Question:
I'm working with cocoalibspotify. My app is about finished but I'm stuck with some weird issue. When I try to login again after logging out, the app crashes leaving with no crash log and my debug point goes to the line
'''
sp_session_logout(outgoing_session);
'''
from the method '-(void)logout:(void (^)())completionBlock' in class 'SPSession.m'
And beside it there is 'signal SIGABRT'.
Check out the screenshot I've attached. which shows the crash point with no crash log below in console.
This crash happens only 'happens sometimes' rather than every time.
Any help would be appreciated.
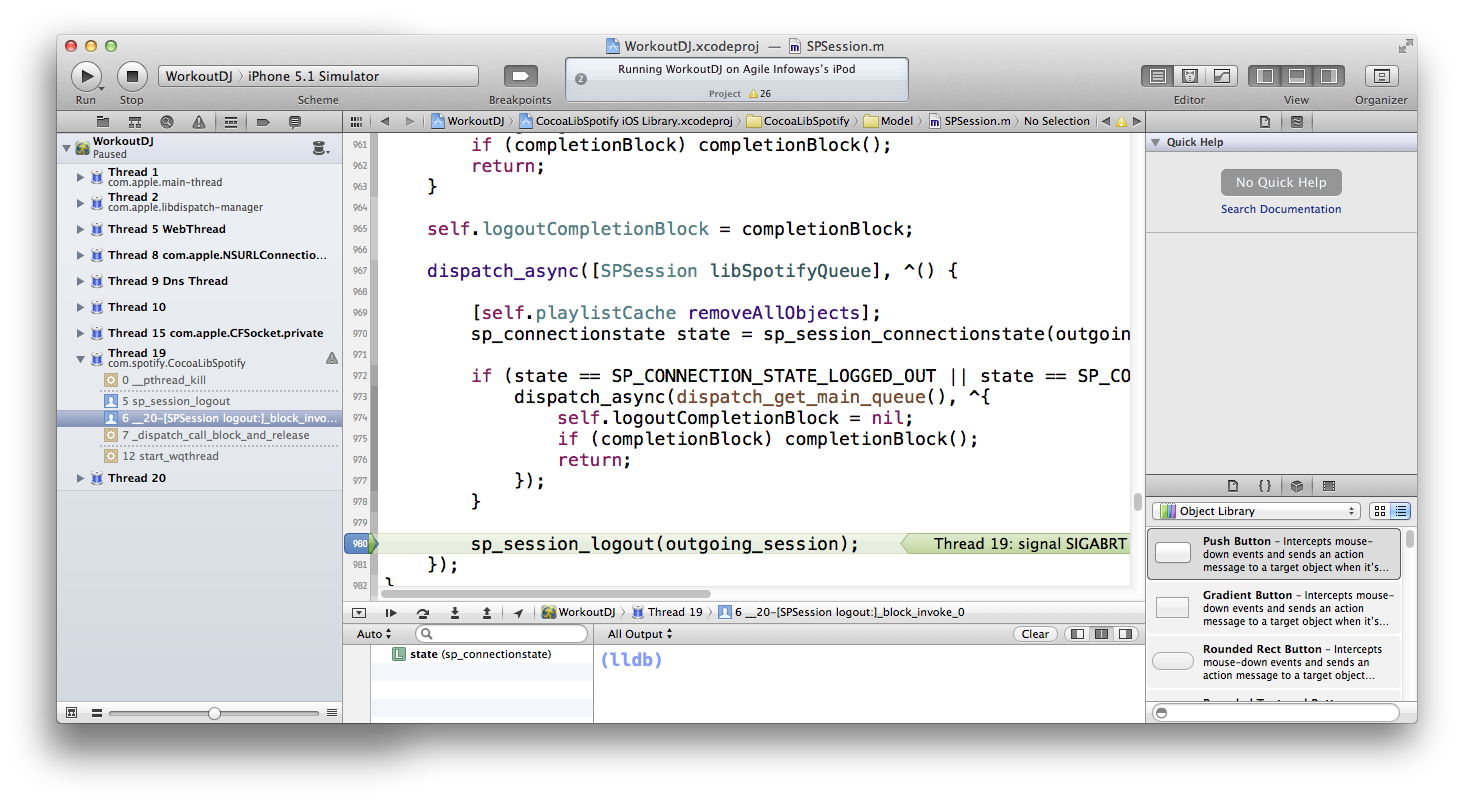
Answer: Are you waiting for the completion block on your 'logout:' call to fire before logging back in again? That'll cause problems, and the 'logout:' call can take a while to complete at times.
In addition, does this problem occur with the latest 'master' release, 2.4.0? How about the 'HEAD' of the 'dev' branch?